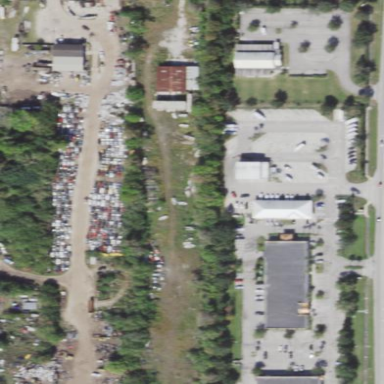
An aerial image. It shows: Scrap yard situated in industrial area.